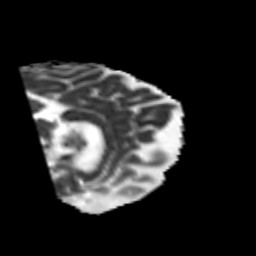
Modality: MD
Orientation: sagittal
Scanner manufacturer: siemens
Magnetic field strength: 3 T
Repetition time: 6.8 s
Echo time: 0.093 s